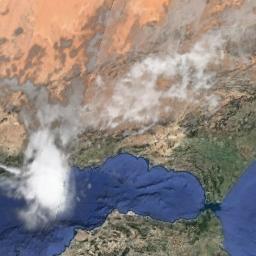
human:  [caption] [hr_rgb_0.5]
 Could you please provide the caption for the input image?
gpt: The stratus clouds are located above the sea and the land and half of the land is wasteland and the other half of the land is covered with vegetation .

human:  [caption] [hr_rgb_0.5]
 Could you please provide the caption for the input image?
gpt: Light white clouds floating on land and blue sea .

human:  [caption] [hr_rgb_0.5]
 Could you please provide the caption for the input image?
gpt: A large cloud of white clouds floated over the farmland .

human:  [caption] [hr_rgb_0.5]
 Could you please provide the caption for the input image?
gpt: The white cloud is above bare land and blue sea .

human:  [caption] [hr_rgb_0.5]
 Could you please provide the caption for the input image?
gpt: There are sparse white clouds over a coast .